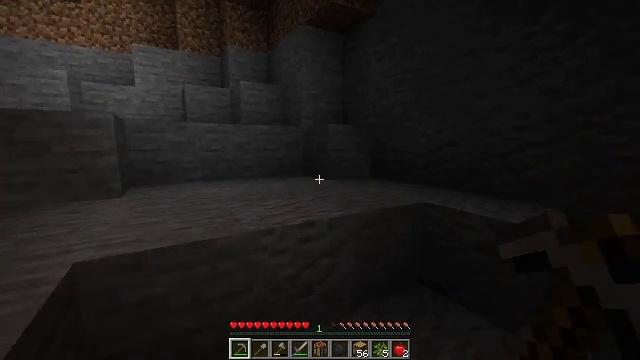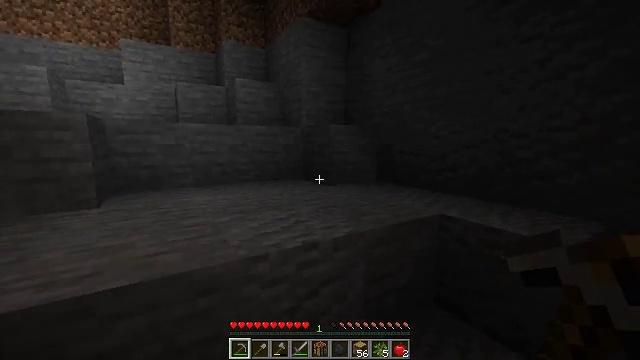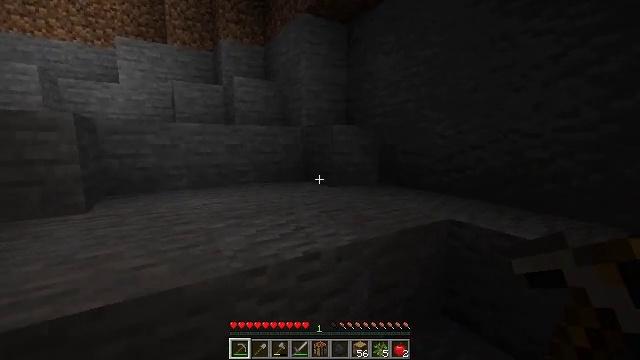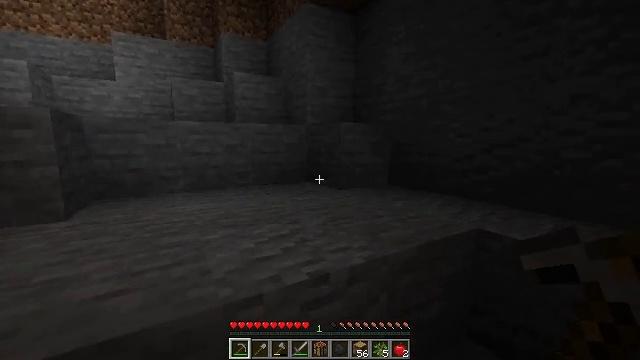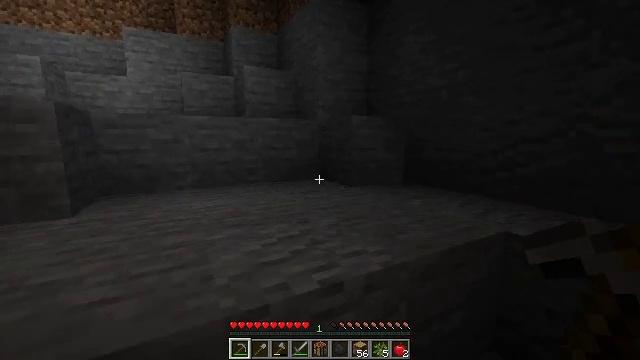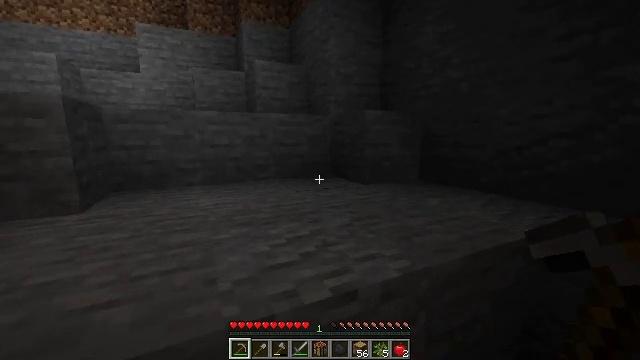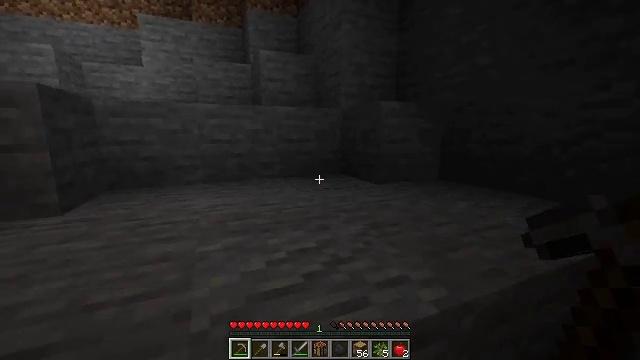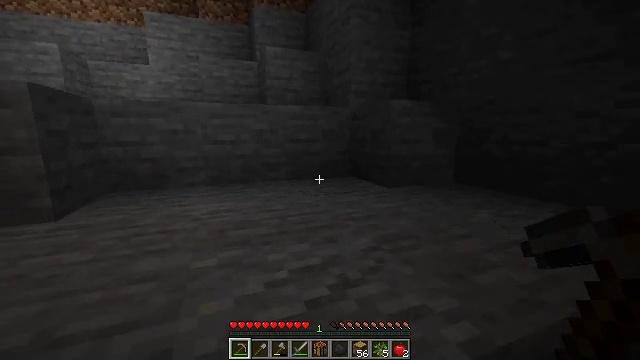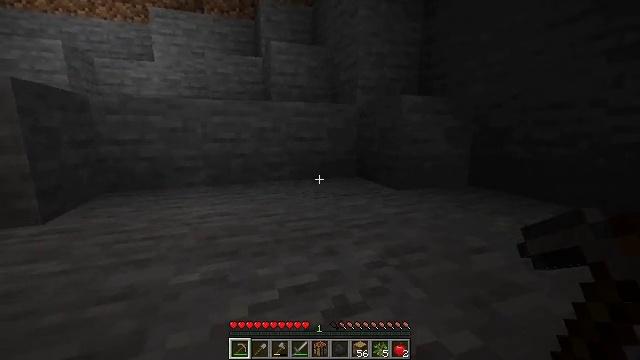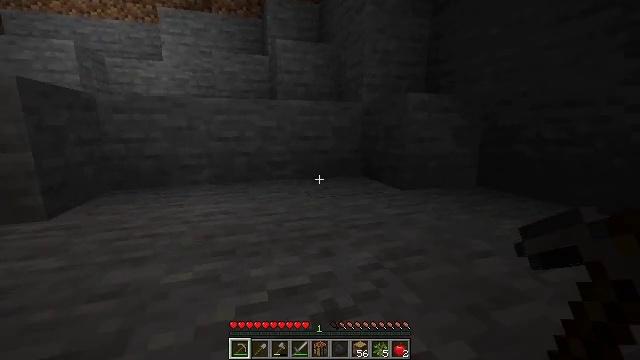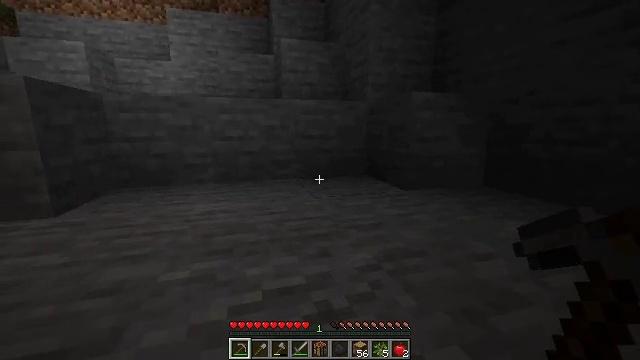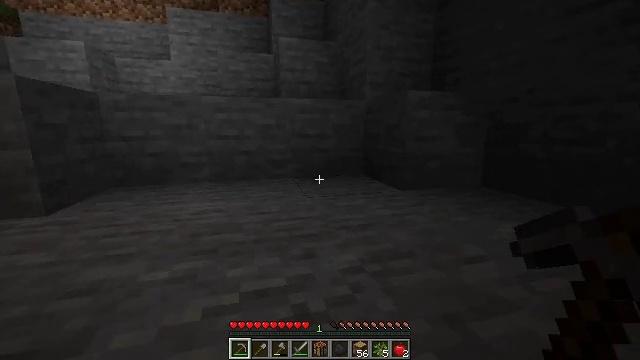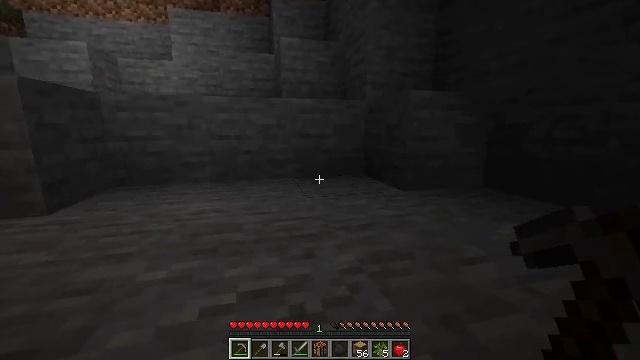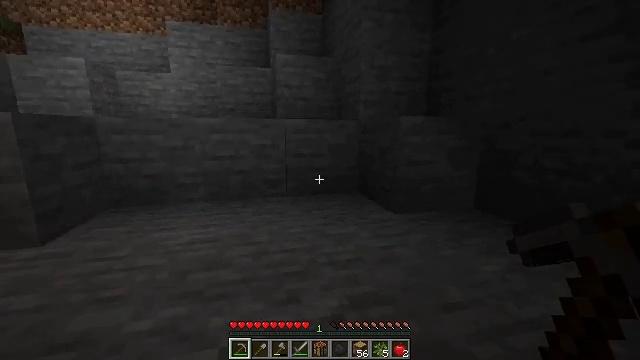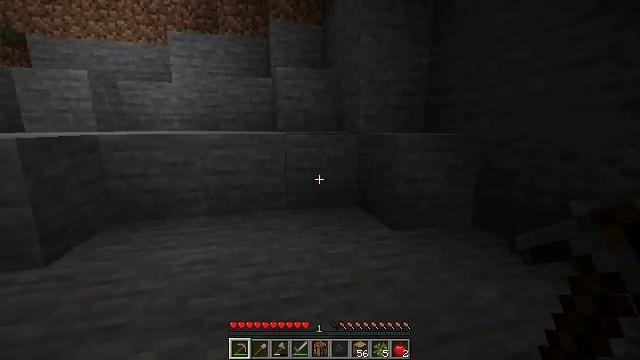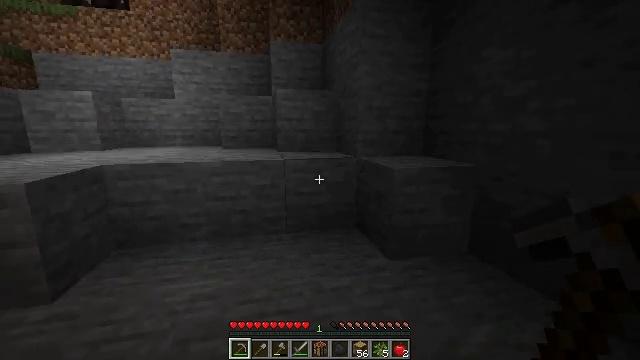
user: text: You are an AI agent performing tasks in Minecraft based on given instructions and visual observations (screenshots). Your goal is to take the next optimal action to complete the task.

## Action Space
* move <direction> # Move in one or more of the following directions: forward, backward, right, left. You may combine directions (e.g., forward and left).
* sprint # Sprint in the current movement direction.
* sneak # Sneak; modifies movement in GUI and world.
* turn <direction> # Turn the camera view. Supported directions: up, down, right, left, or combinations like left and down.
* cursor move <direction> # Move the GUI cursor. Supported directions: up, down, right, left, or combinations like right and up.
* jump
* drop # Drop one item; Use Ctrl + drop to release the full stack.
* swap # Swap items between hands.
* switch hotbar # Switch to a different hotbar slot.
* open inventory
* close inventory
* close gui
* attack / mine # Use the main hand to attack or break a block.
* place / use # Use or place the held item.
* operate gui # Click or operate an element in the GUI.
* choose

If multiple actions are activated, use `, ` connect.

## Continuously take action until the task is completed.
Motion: motion action
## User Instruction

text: Harvest hay blocks from the village.
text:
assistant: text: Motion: move forward
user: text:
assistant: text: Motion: move forward
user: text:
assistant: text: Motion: move forward
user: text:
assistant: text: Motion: move forward, turn left
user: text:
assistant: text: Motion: move forward, turn left
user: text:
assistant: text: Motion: move forward, turn left
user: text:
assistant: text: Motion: move forward, turn left
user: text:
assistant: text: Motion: move forward, turn left
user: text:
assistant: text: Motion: move forward, turn left
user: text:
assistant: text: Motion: move forward, turn left
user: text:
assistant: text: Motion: move forward
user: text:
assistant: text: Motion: move forward
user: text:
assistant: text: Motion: move forward, jump
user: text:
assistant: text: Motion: move forward, jump
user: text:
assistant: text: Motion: move forward, jump
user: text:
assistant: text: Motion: move forward, jump
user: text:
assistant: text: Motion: move forward, turn left, jump
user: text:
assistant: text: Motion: move forward, turn left, jump
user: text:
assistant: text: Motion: move forward, turn left
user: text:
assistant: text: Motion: move forward, turn left
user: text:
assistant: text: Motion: move forward, turn left and up
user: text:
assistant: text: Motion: move forward, turn left
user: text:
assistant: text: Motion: move forward, turn left
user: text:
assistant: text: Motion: move forward
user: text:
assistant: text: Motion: move forward
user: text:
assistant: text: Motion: move forward
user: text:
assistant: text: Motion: move forward
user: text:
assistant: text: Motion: move forward
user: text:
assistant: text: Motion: no_op
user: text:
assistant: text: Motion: no_op